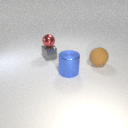
small red metal sphere above small gray metal cube